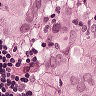
Metastatic tissue present: yes